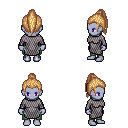
a pixel art fantasy rpg character, female body template, dark elf, purple skin, chain mail, teal pants, light blonde long topknot hairstyle, four views (front, back, left, right), 2x2 character sprite sheet, small pixel art, hard edges, no anti-aliasing